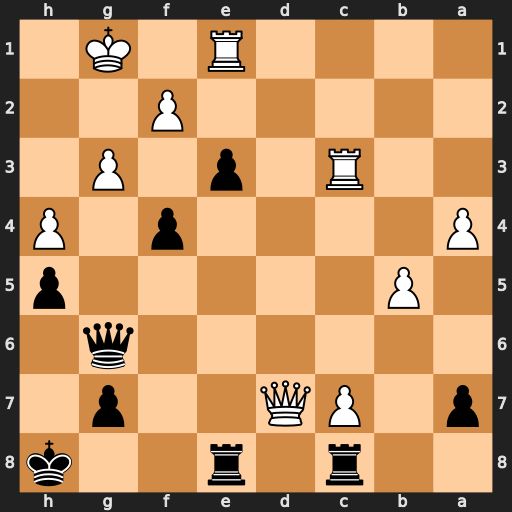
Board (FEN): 2r1r2k/p1PQ2p1/6q1/1P5p/P4p1P/2R1p1P1/5P2/4R1K1
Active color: b
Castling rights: -
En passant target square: -
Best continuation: exf2+ Kxf2 fxg3+ Kg2 Rxe1 Qxc8+ Kh7